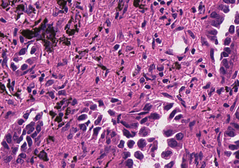
Tumor epithelial tissue: yes
Tumor-associated stroma tissue: yes
Normal tissue: no